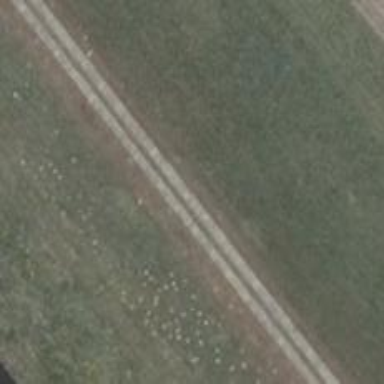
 made of concrete plates and embankments alongside."